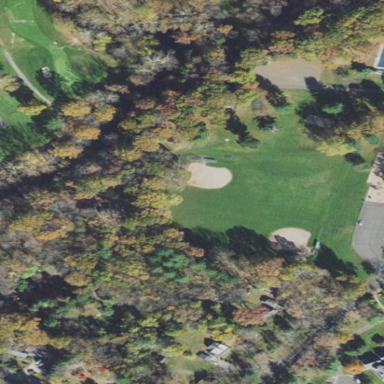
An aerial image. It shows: Park characterized as Existing Preserved Open Space.